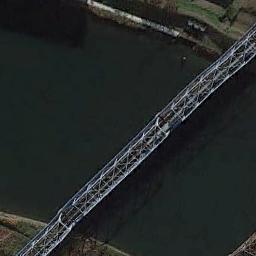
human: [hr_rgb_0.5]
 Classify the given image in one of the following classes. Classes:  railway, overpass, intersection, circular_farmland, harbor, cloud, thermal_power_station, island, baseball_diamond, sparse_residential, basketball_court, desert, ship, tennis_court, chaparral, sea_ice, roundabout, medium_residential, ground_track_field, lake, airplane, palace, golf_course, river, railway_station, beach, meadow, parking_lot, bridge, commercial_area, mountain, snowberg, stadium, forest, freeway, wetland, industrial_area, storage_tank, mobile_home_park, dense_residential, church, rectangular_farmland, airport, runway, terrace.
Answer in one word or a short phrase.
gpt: bridge